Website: home-depot
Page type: account-selection
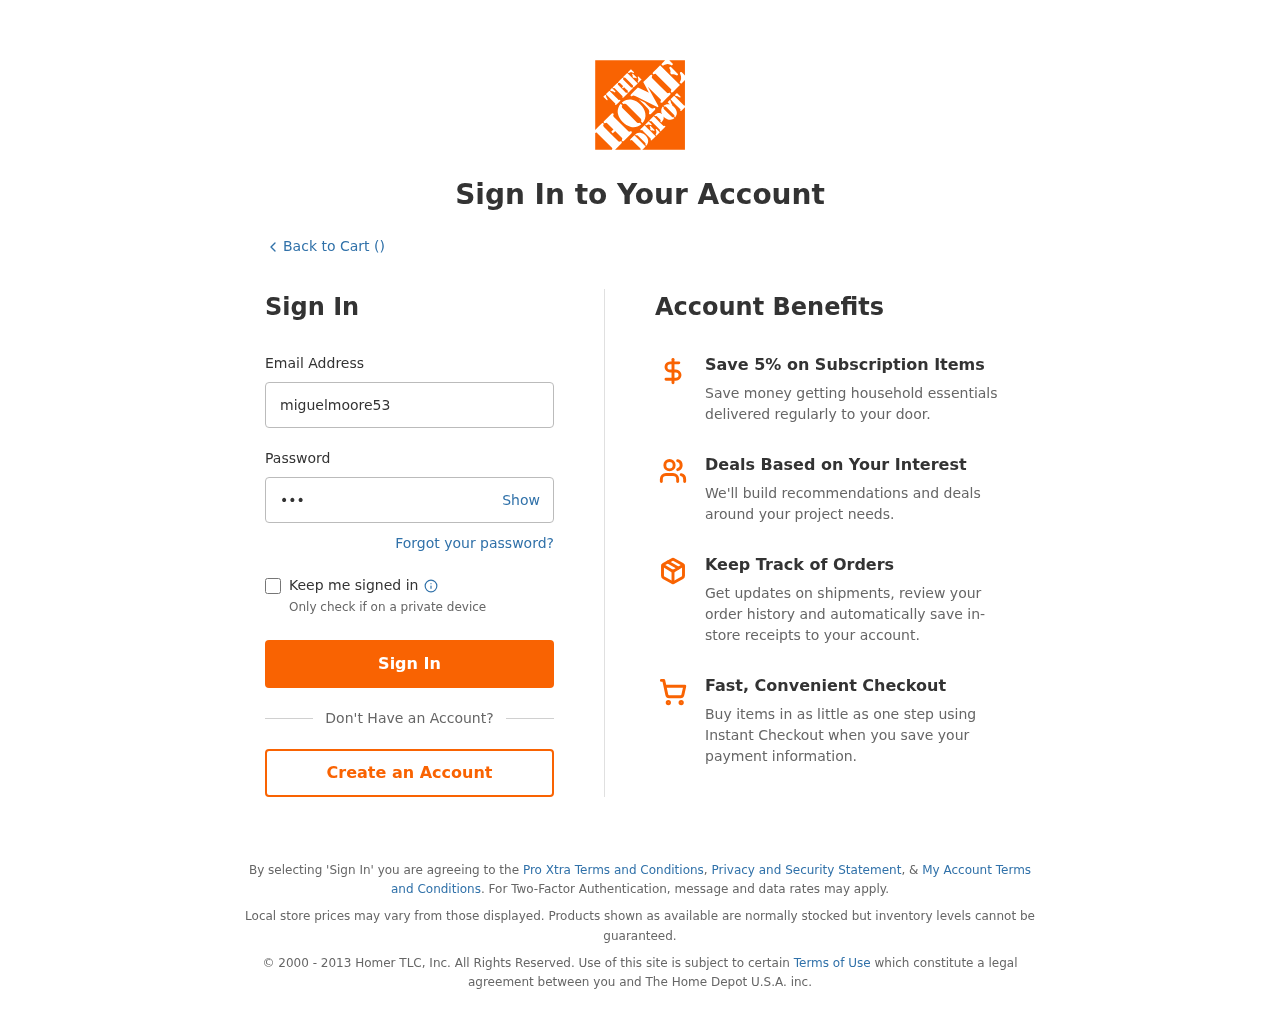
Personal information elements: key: PII_LOGIN_USERNAME
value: miguelmoore53